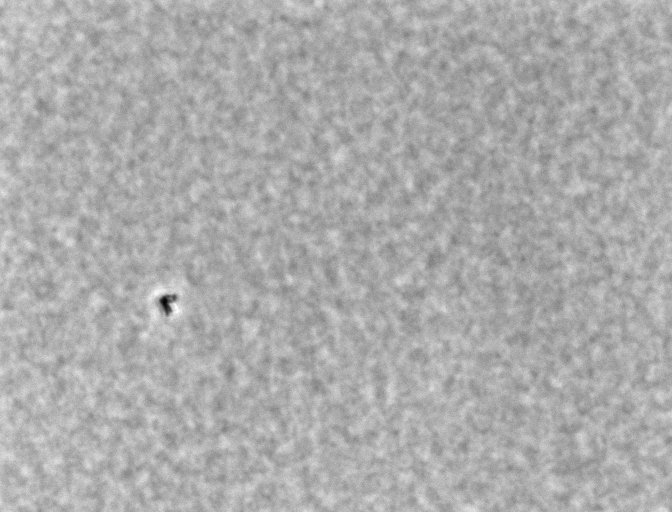
Listeria innocua